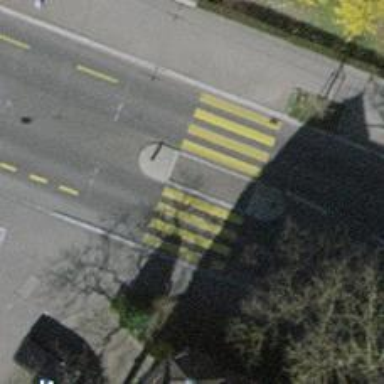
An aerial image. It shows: Kerb barrier.